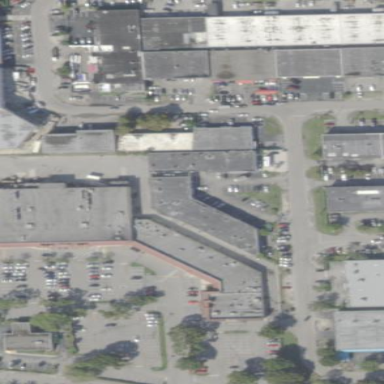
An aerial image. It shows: Retail building.